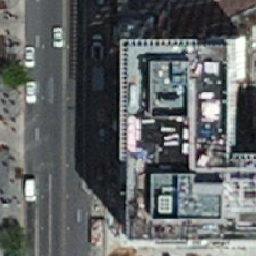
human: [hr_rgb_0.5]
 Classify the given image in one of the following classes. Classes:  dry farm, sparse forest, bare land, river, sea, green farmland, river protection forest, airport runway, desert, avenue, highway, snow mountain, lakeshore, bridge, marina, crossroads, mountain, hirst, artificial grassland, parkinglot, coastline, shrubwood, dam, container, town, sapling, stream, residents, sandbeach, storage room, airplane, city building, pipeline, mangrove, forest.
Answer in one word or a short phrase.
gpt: city building